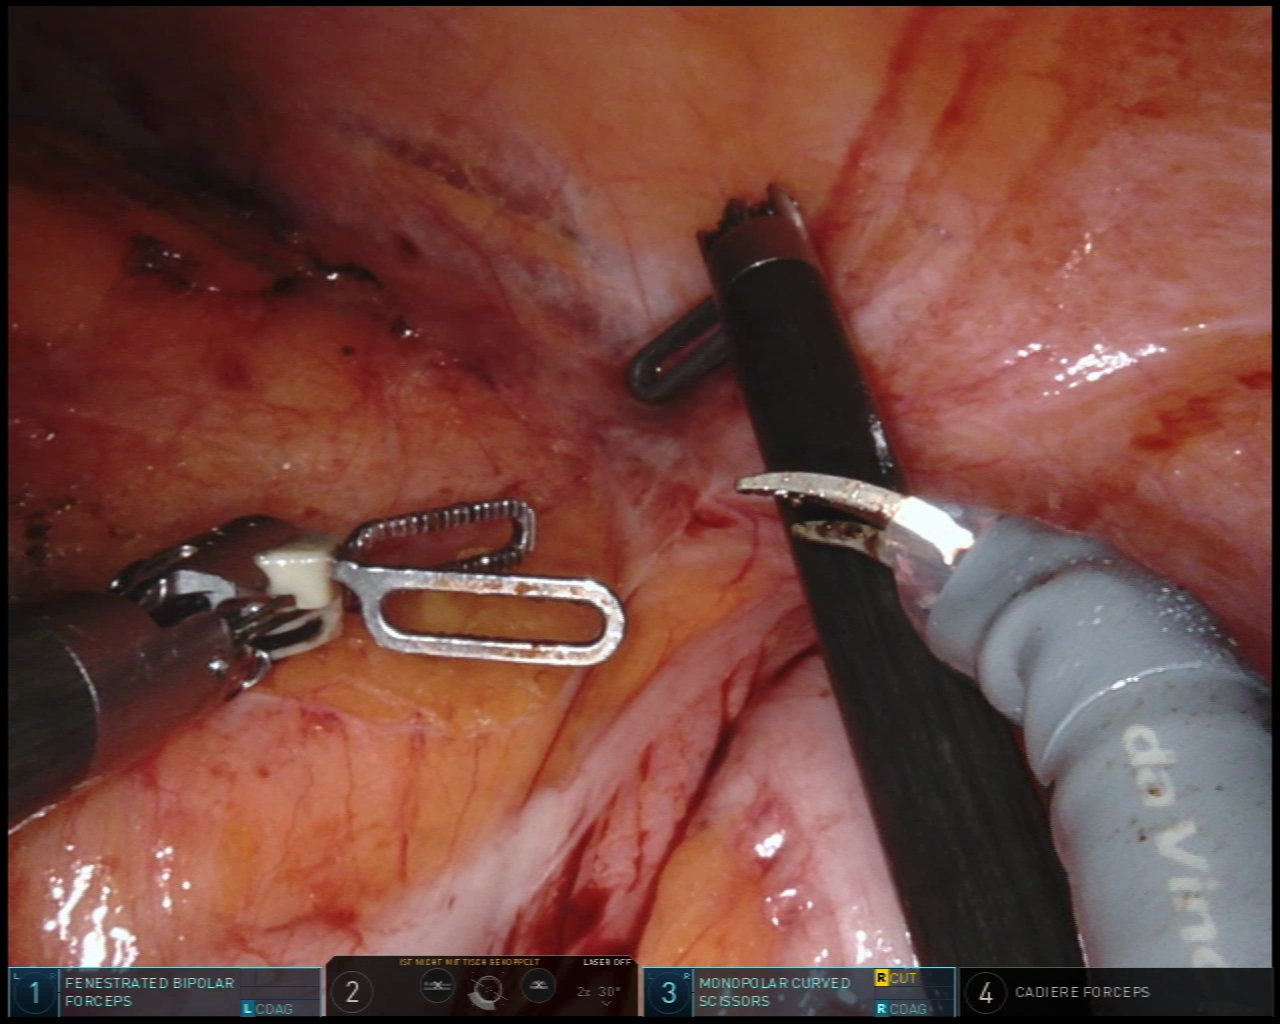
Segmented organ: abdominal_wall
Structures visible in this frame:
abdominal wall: yes
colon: yes
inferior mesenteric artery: no
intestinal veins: no
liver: no
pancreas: no
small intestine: no
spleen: no
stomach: no
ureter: no
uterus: no
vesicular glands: no